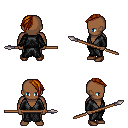
a pixel art fantasy rpg character, male body template, human, dark skin, gray robe, white pants, brunette long mohawk hairstyle, brown shoes, spear, four views (front, back, left, right), 2x2 character sprite sheet, small pixel art, hard edges, no anti-aliasing